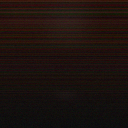
Screen state: off